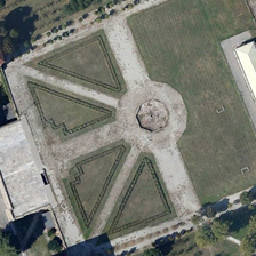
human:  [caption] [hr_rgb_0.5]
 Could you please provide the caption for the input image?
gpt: Wide colored concrete roads cross the square.

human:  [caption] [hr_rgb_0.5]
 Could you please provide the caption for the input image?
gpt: wide colored concrete roads extend through this square.

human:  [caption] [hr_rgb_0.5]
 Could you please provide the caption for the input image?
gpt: The broad concrete road across from the square

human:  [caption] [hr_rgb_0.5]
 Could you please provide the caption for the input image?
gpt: Wide stained cement road extends through this square.

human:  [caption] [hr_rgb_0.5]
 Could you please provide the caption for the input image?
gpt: Large stained Cement roads stretch this square.